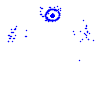
Particle: kaon